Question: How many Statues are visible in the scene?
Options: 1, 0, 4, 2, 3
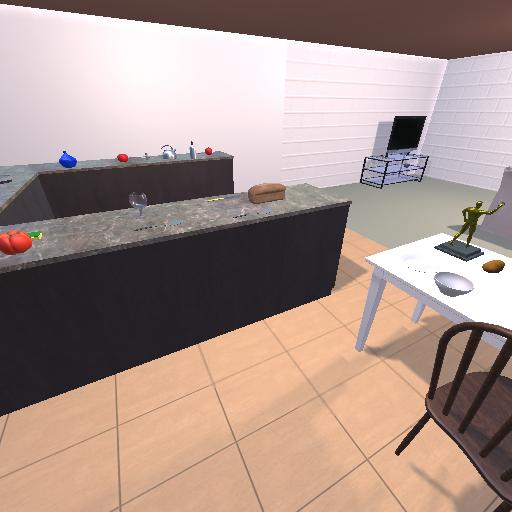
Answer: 1